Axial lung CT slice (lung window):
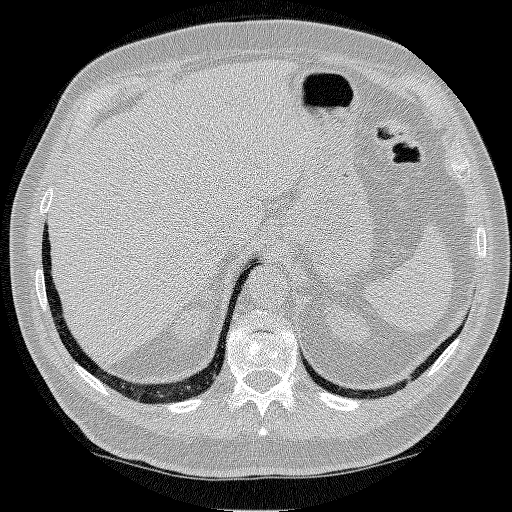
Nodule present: no